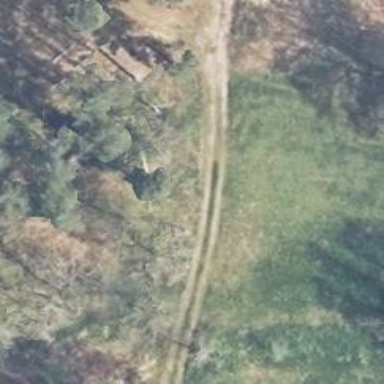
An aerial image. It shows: Hunting stand.